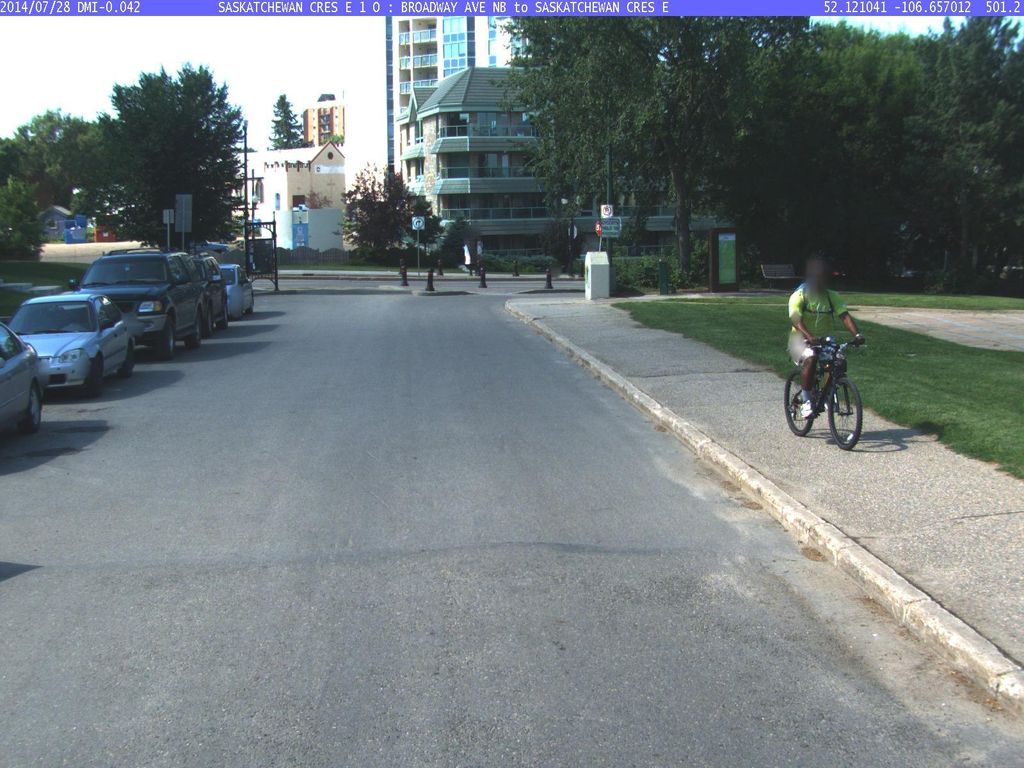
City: saskatoon